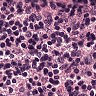
Metastatic tissue present: no